Question: I'm trying to replicate the style of the attached figure using matplotlib's facilities.

Basically, I want to change the colour of the curve according to its y-value using matplotlib.
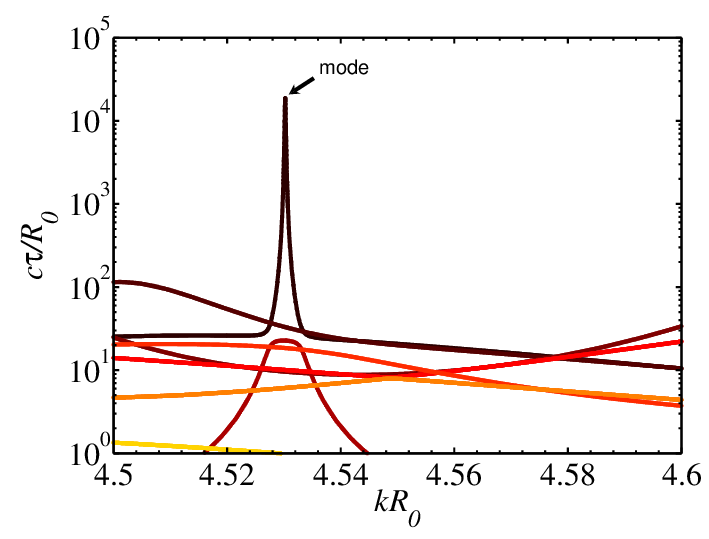
Answer: The plot you've shown doesn't have the color set by the vertical axis of the plot (which is what I would consider the ). Instead, it just has 8 different plots overlain, each with a different color, without stating what the color means.
Here's an example of something that looks like your plot:
'''
import numpy as np
import matplotlib.pyplot as plt
from matplotlib import cm
# some fake data:
x = np.linspace(0, 2*np.pi, 1000)
fs = np.arange(1, 5.)
ys = np.sin(x*fs[:, None])
for y, f in zip(ys, fs):
plt.plot(x, y, lw=3, c=cm.hot(f/5))
'''

If you actually want the color of one line to change with respect to its value, you have to kind of hack it, because any given 'Line2D' object can only have one color, as far as I know. One way to do this is to make a scatter plot, where each dot can have any color.
'''
x = np.linspace(0, 2*np.pi, 1000)
y = np.sin(2*x)
plt.scatter(x,y, c=cm.hot(np.abs(y)), edgecolor='none')
'''
Notes:
- '0''1''y.max() > 1''c=cm.hot(y/y.max())'- 'edgecolor='none'''scatter'-